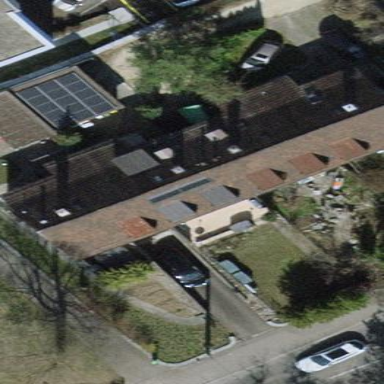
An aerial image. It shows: Building with tile roof.